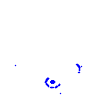
Particle: electron